Field crop: maize
Growth stage: 2
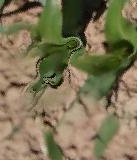
Species: maize